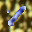
Label: 1